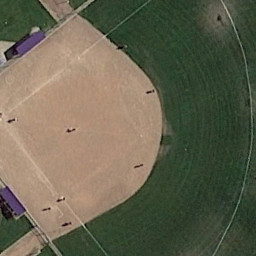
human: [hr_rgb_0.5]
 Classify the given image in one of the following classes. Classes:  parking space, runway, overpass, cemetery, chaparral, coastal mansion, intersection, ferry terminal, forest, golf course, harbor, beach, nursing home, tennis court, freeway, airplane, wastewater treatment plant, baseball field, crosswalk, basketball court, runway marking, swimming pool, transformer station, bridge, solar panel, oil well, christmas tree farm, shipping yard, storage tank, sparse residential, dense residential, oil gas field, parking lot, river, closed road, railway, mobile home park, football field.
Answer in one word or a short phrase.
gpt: baseball field